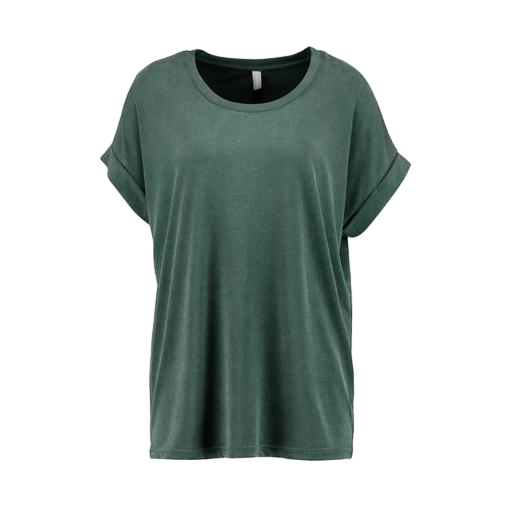
green scoop-neck tee, green scoop neck t-shirt, loose fit t-shirt, white background